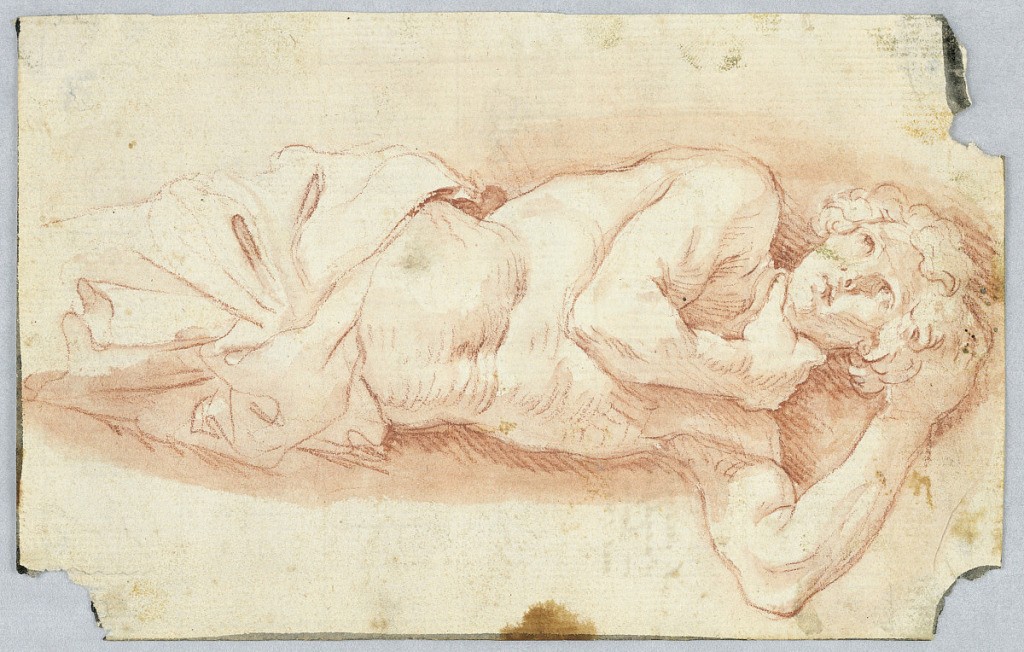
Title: Candelabrum as part of a decoration
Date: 1480–1500
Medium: Pen, ink, brown watercolor, white heightening on red colored paper
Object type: Drawing
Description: Vertical rectangle. Cut along the outlines of the drawing. Supported by a blossum and two lion feet. The lower part has the shape of a pedestal, shown from one corner, the plan being above angular, below circular. Rising rinceaux are in the panels, in tho